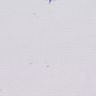
Metastatic tissue present: no